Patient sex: F
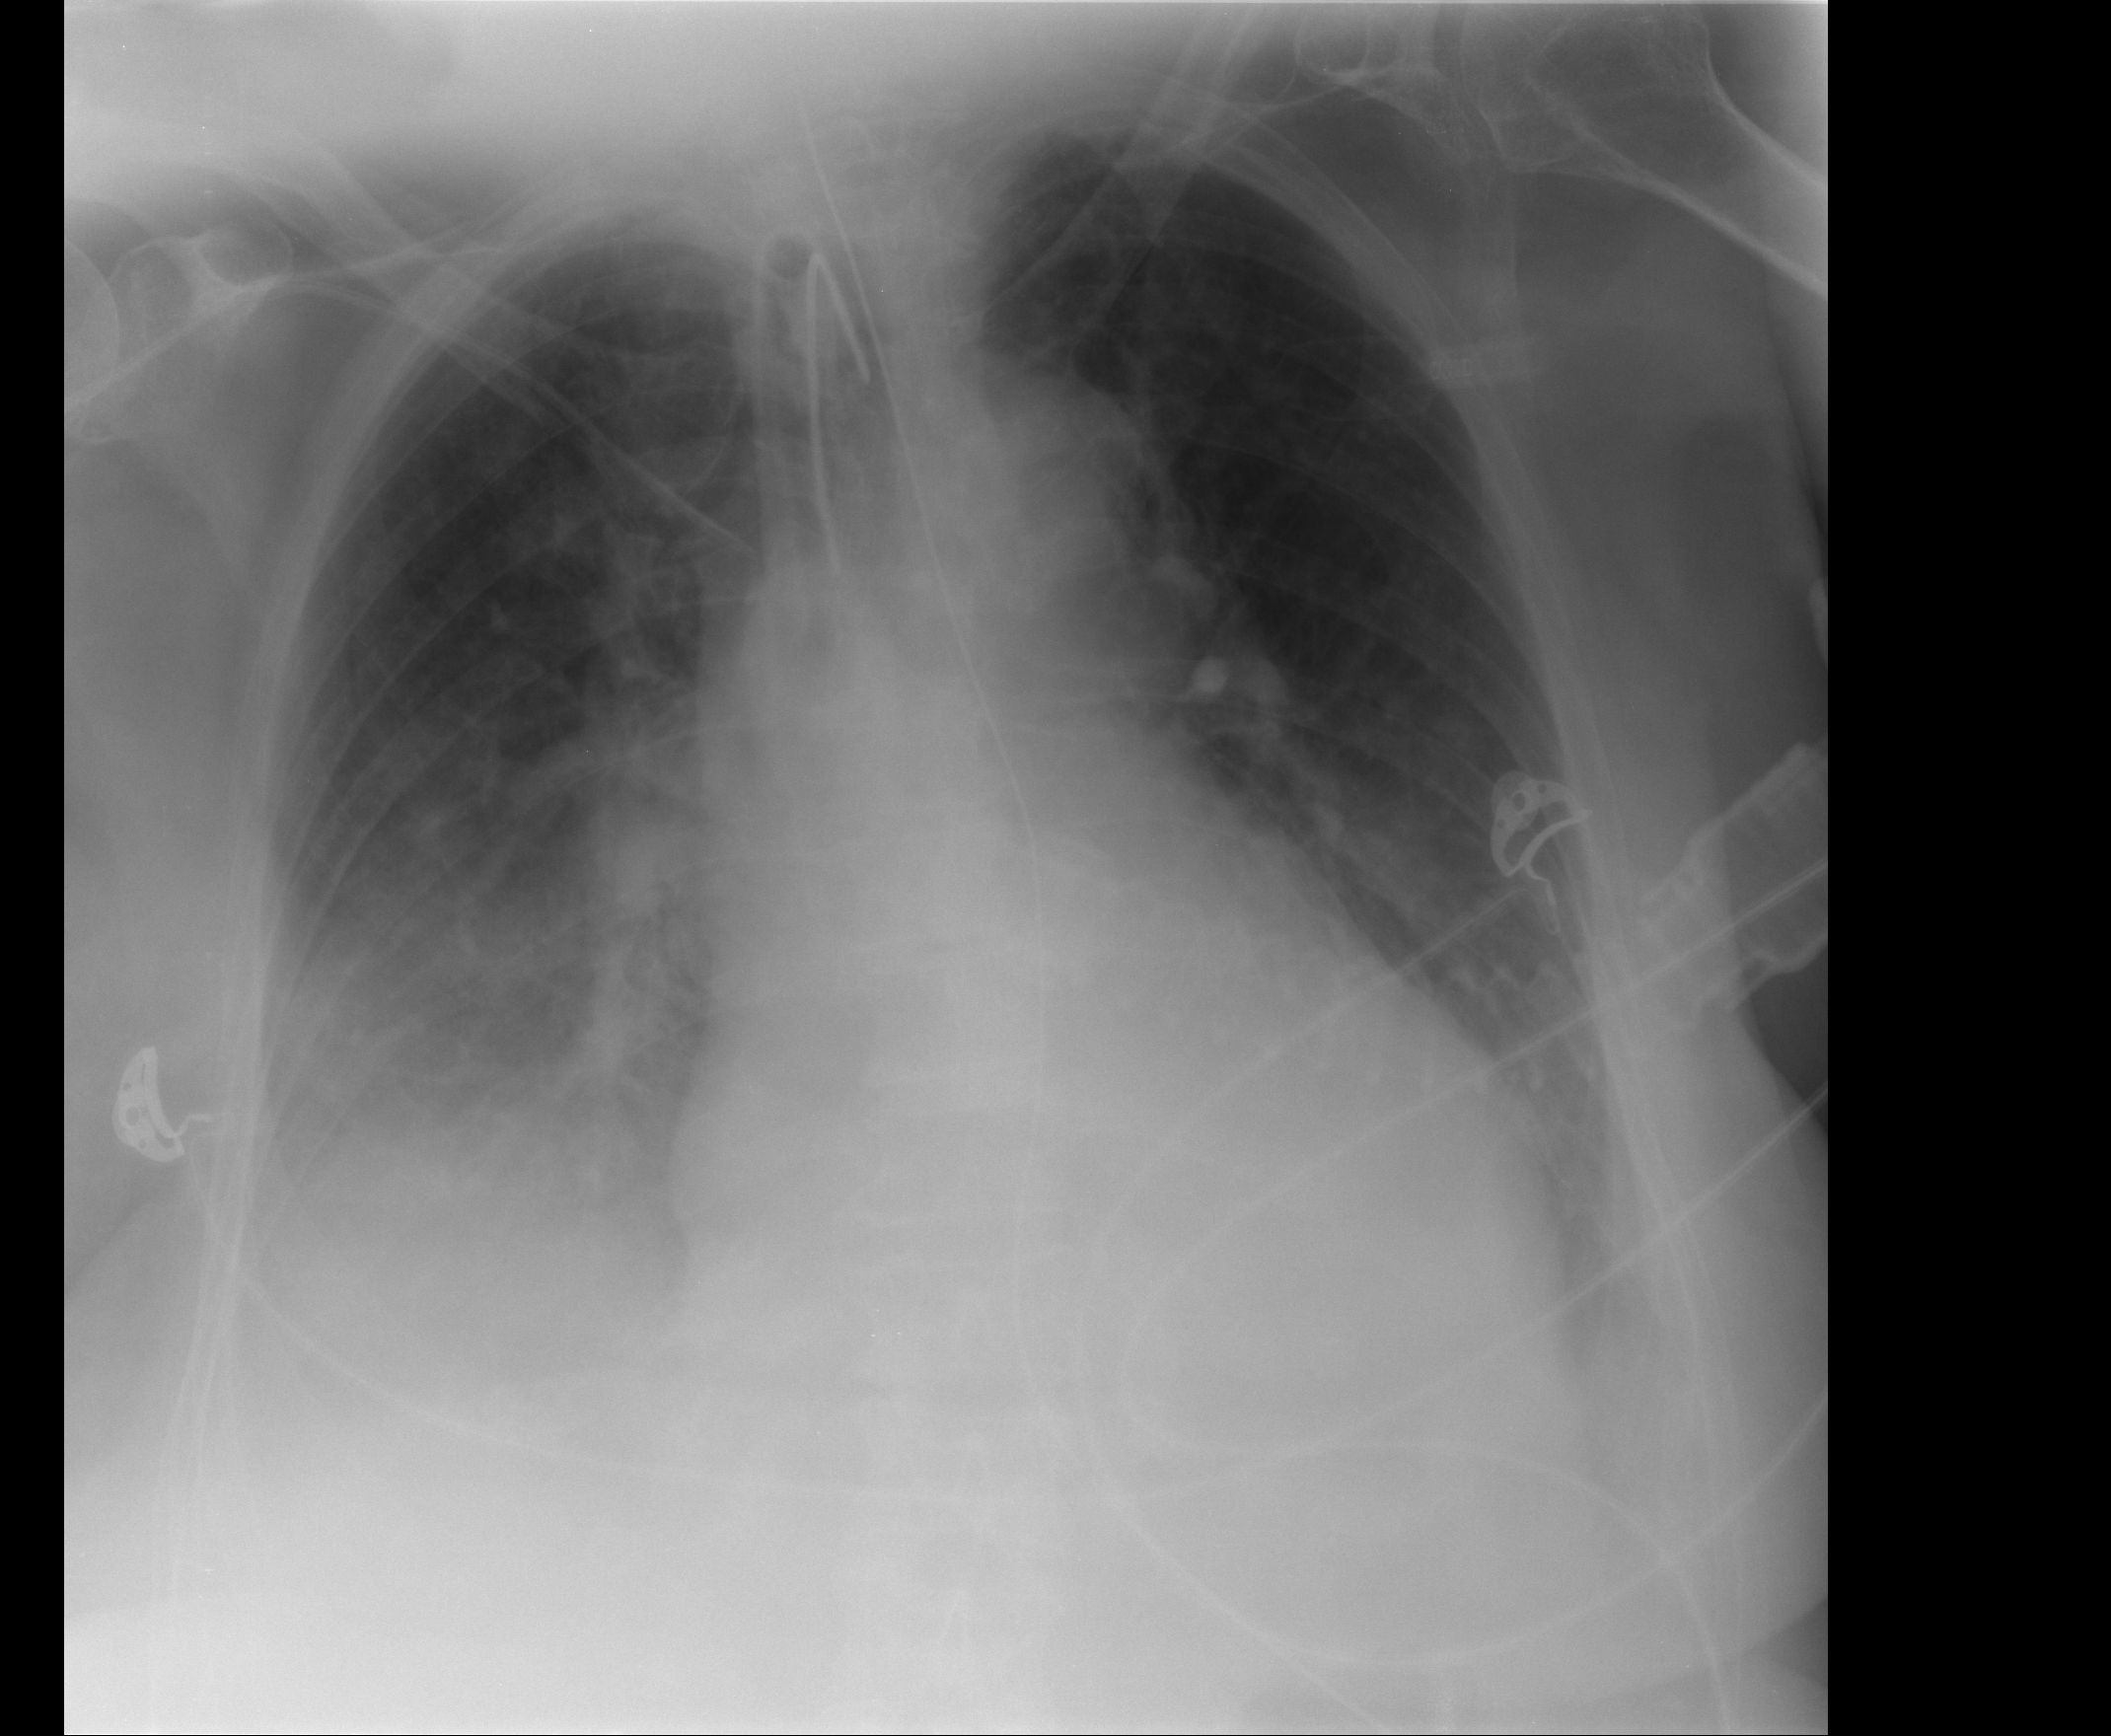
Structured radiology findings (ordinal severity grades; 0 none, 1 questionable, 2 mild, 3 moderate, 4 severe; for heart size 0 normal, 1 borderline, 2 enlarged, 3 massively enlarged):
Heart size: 2
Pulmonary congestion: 2
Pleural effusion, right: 3
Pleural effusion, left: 2
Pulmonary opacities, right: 1
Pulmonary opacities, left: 0
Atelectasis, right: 2
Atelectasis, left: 2